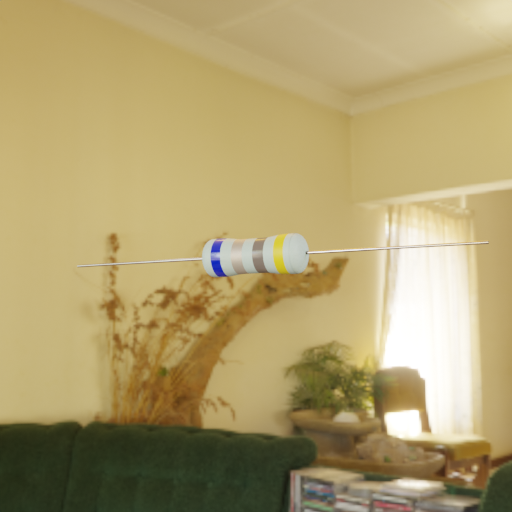
Resistor colour bands (in order): blue, silver, gray, yellow